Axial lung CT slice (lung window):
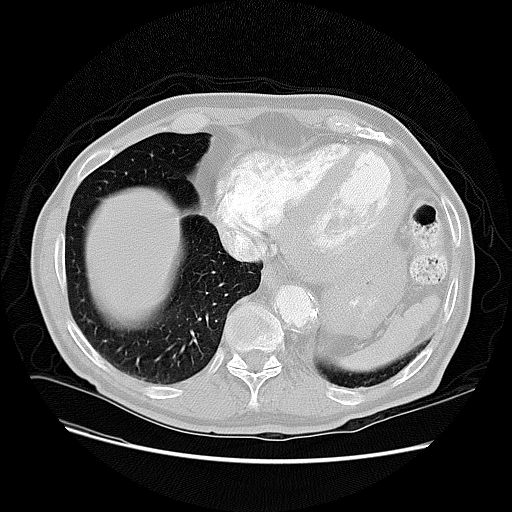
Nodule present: no